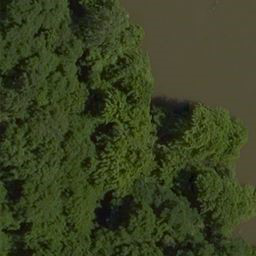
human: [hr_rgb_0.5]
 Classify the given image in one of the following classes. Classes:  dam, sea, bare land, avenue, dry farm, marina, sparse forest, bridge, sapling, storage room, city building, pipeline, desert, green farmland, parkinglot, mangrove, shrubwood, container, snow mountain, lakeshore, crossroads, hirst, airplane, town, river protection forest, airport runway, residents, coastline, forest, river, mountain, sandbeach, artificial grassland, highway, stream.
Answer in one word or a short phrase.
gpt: river protection forest